Field crop: maize
Growth stage: 2
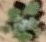
Species: chenopodium